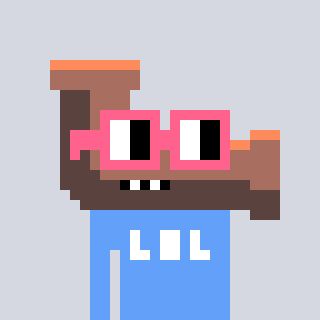
a pixel art character with square pink glasses, a pipe-shaped head and a blue-colored body on a cool background